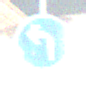
Verkehrszeichen: VorgeschriebeneFahrtrichtungLinks
Zusatzzeichen unten: BesondereFahrzeugeUndTransportgueter9
Umgebung: Outdoor, Urban
Tageszeit: Night
Wetter: PartlyCloudy
Licht: Artificial
Jahreszeit: NotSpecified
Kontrast: HighContrast